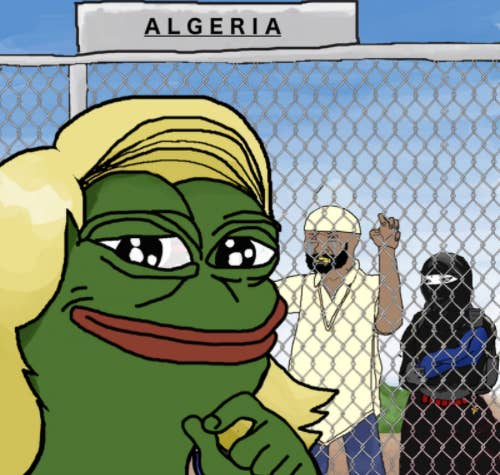
Label: 5_Wojak_with_Background